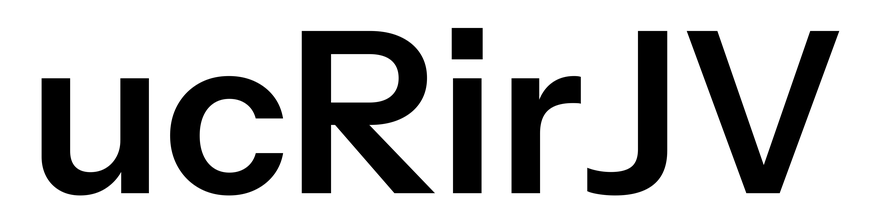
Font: InstrumentSans_SemiBold